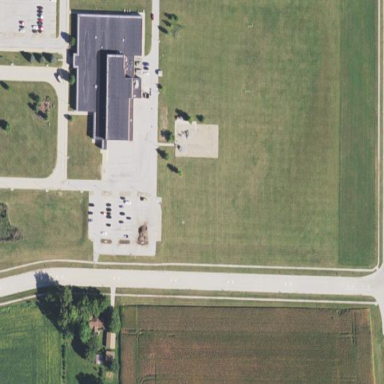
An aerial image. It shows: Elementary school.